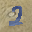
Label: 2